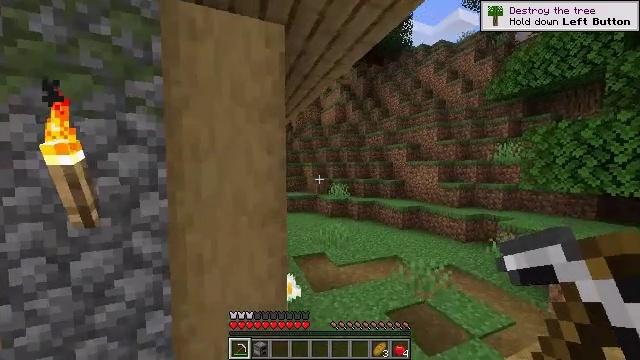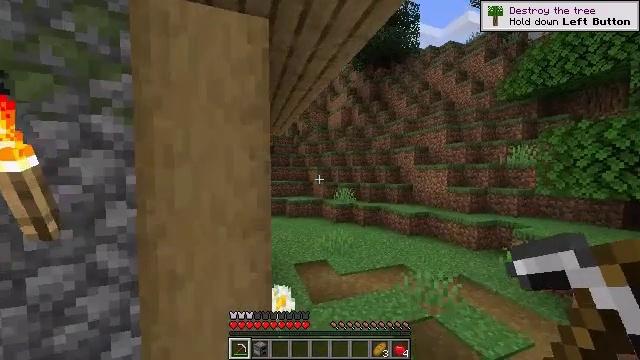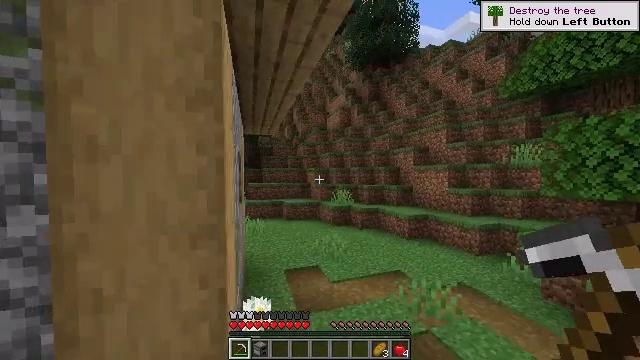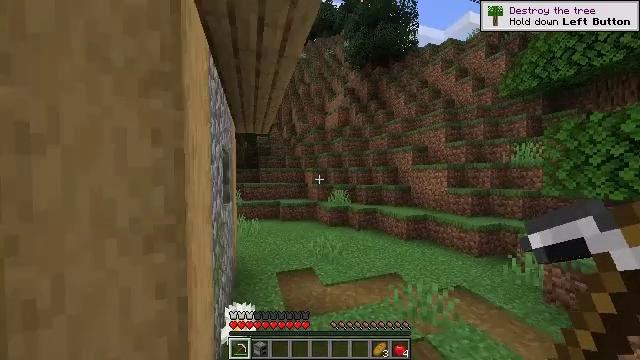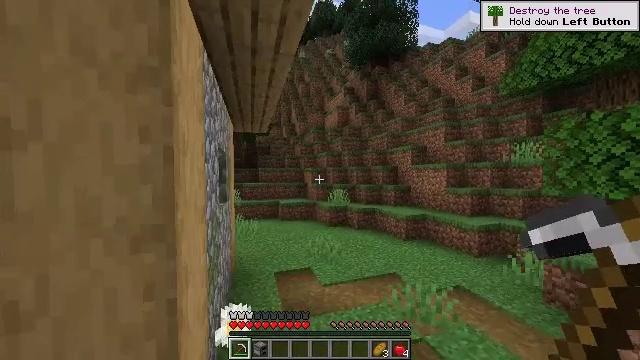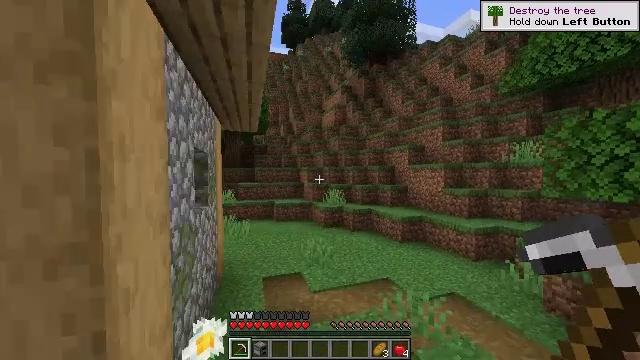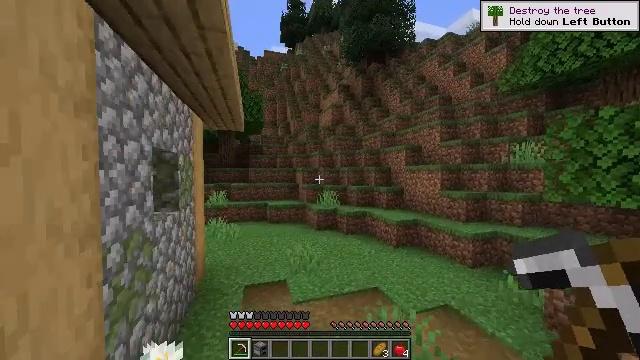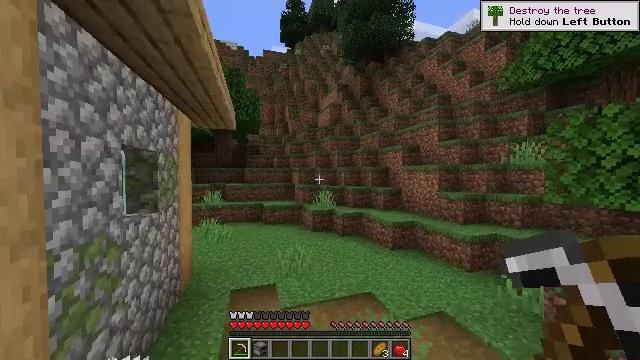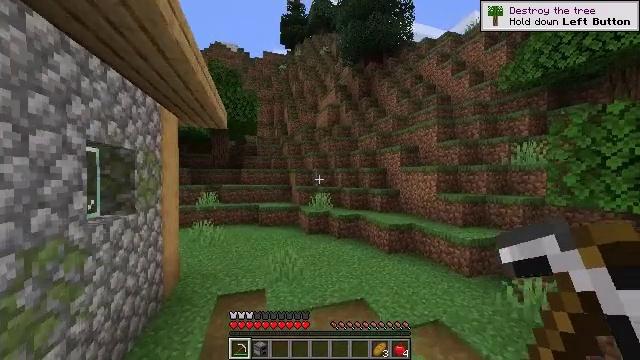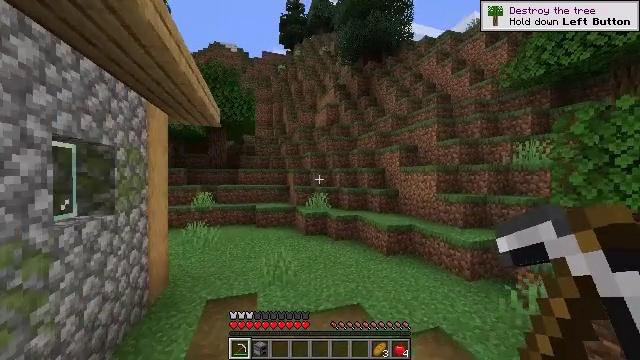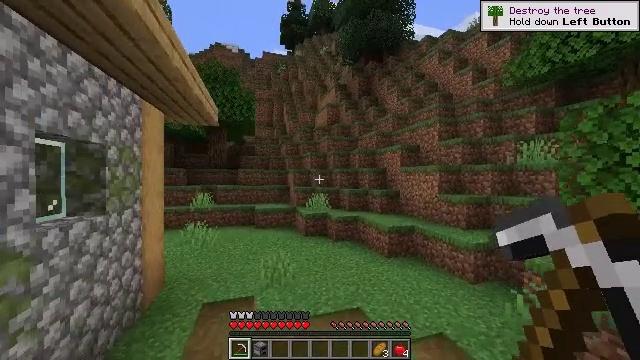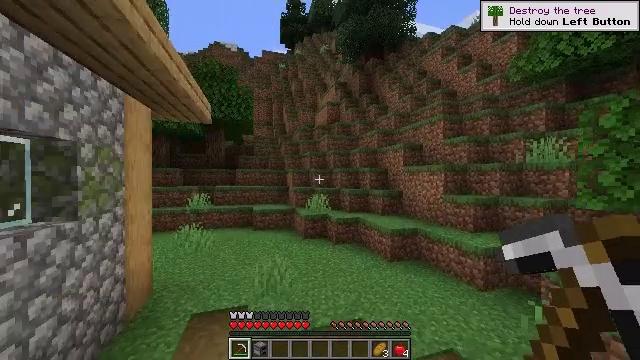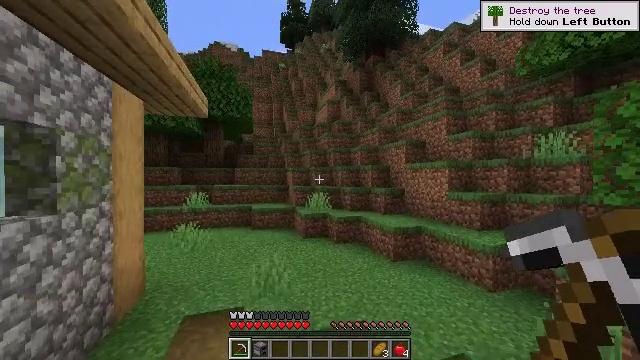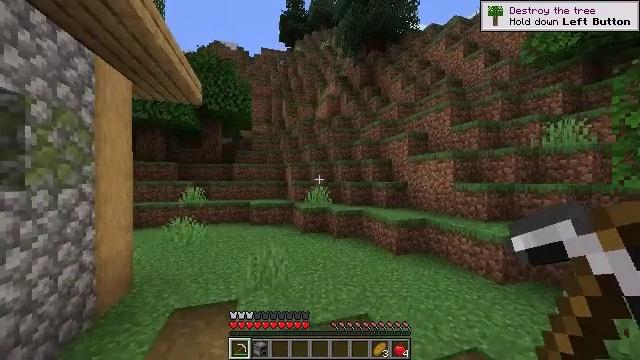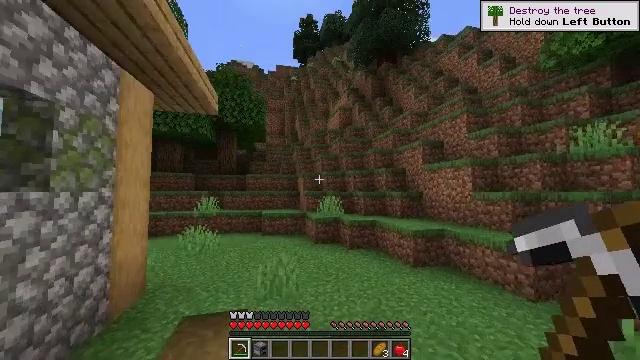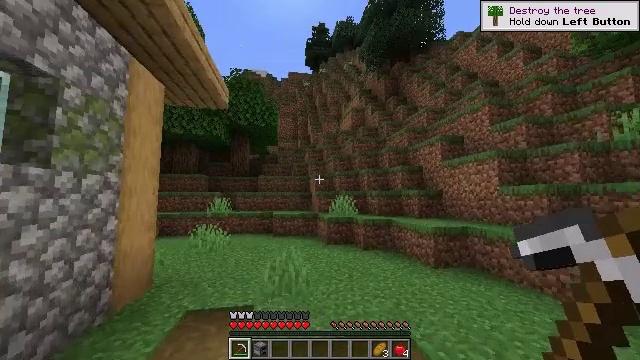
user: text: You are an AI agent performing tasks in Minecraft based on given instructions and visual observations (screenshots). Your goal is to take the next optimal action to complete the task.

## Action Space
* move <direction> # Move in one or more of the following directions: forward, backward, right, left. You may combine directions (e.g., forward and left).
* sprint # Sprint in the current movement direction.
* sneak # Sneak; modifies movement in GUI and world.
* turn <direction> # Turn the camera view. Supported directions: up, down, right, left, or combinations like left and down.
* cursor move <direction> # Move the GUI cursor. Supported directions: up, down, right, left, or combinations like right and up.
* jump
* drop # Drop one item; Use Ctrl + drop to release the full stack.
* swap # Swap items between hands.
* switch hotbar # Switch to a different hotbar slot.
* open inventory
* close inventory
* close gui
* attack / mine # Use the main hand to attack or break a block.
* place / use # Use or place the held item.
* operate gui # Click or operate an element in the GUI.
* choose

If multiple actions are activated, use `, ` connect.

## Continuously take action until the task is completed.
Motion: motion action
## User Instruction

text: Collect cobblestone blocks for construction.
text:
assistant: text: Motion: move forward and move right, sprint, turn left and up
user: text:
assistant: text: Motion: move forward and move right, sprint
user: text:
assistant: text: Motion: move forward and move right, sprint
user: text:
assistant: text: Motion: move forward and move right
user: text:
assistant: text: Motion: move forward and move right
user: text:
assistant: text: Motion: move forward and move right
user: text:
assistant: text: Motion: move forward and move right
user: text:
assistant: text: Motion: move forward and move right
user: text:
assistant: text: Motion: move forward
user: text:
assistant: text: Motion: move forward
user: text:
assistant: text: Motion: move forward
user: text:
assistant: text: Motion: move forward
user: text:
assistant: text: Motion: move forward
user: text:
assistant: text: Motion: move forward, turn left and up
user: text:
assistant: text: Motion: move forward, turn left and up
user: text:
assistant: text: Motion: no_op
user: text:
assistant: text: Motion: no_op
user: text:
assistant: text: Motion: no_op
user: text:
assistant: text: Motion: no_op
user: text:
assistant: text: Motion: turn right
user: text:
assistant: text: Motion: turn right and down
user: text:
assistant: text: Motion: turn right and down
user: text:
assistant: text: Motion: turn right and down
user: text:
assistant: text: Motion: turn right and up
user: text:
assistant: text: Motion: move forward
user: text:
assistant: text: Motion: move forward, sprint
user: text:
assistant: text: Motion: move forward, sprint
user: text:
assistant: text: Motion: move forward, sprint
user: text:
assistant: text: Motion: move forward, sprint, turn right
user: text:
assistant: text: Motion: move forward, sprint, turn right and down